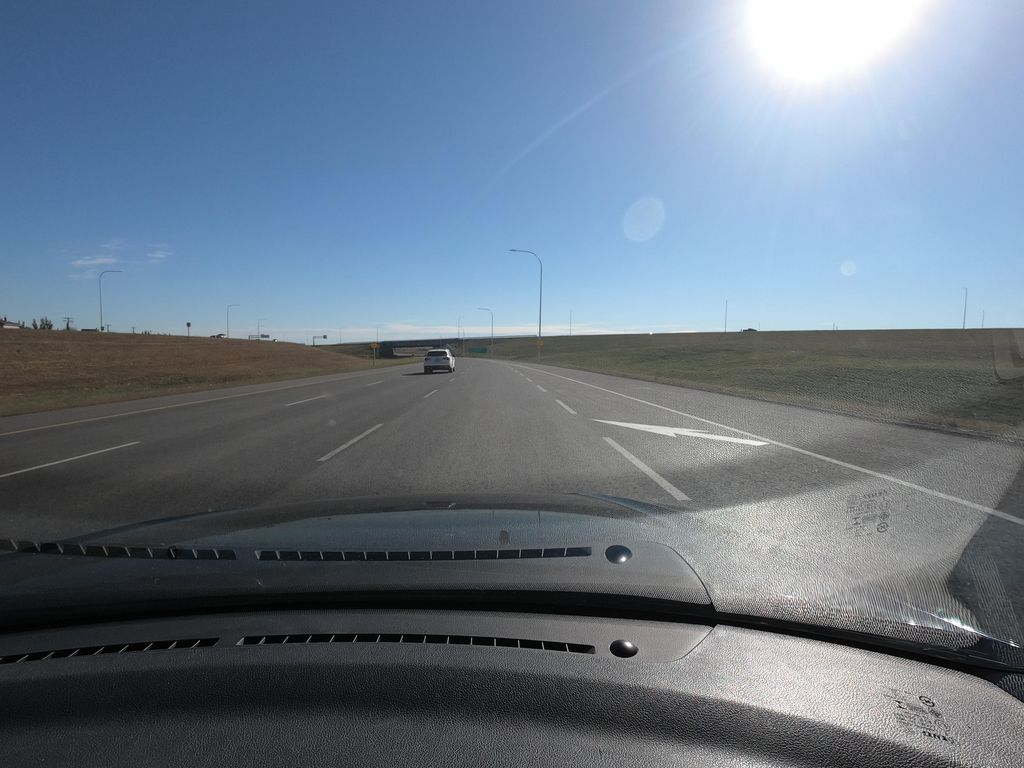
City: calgary